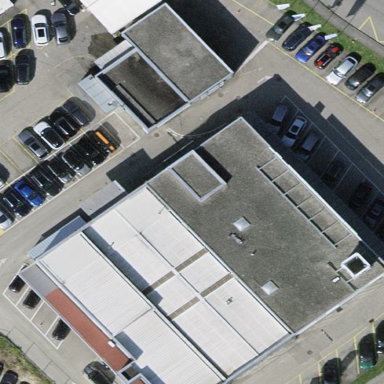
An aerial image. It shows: Car shop.